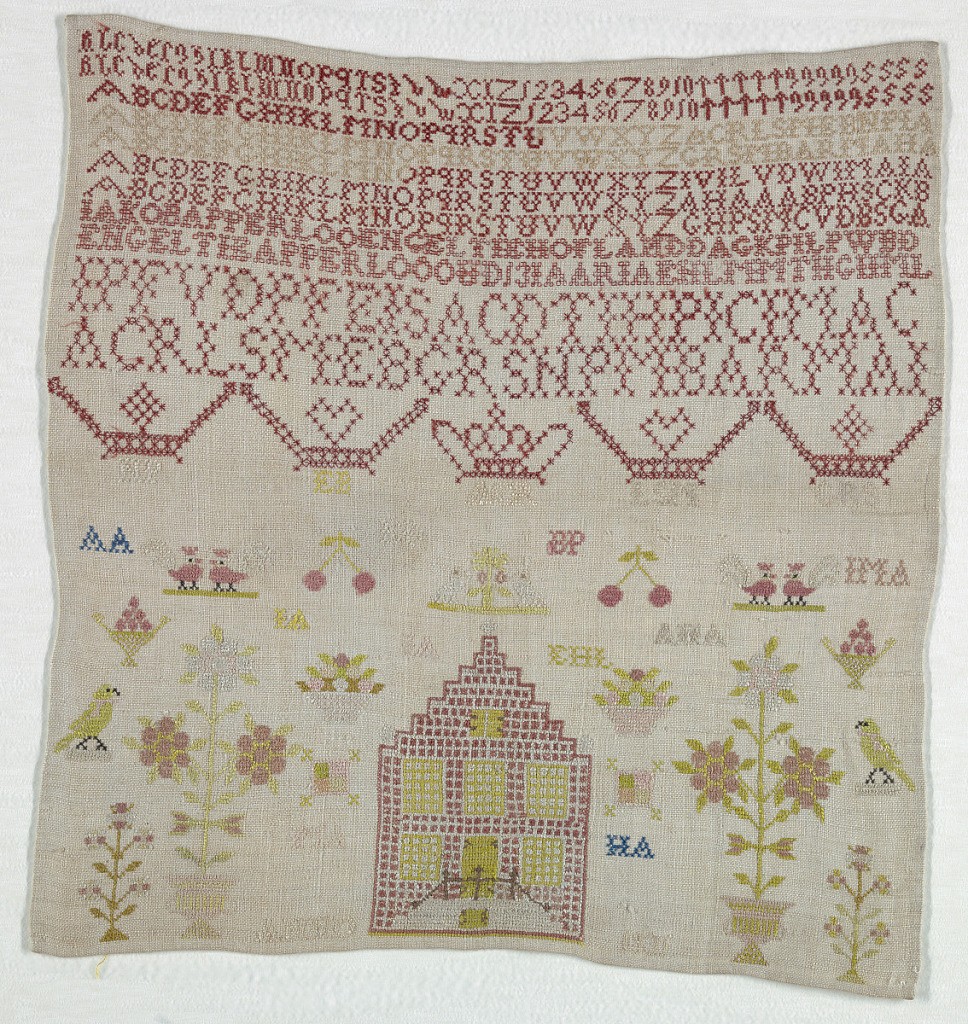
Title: Sampler
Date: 1831
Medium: silk embroidery on cotton foundation Technique: embroidered in cross, star, and four-sided stitches on plain weave foundation
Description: Alphabets, lettering, and crowned monograms in top half; isolated floral motifs and house with stepped roof at the bottom.